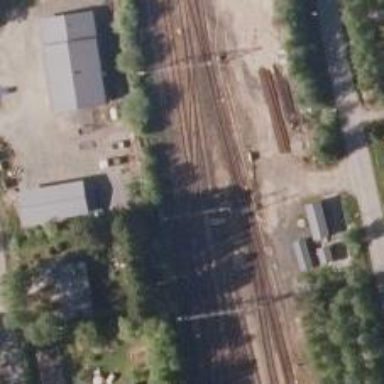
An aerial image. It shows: Railway track with continuous electrified contact lines.